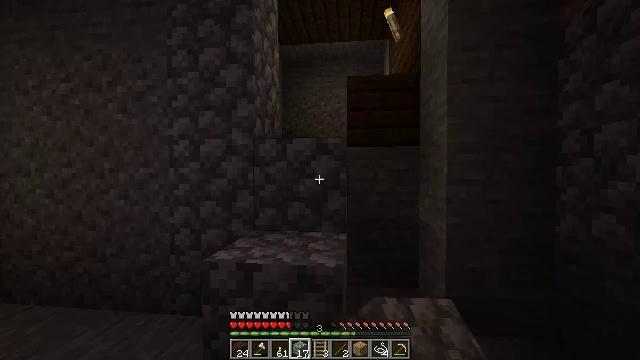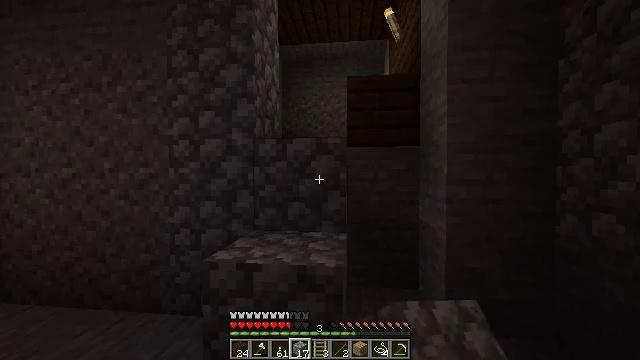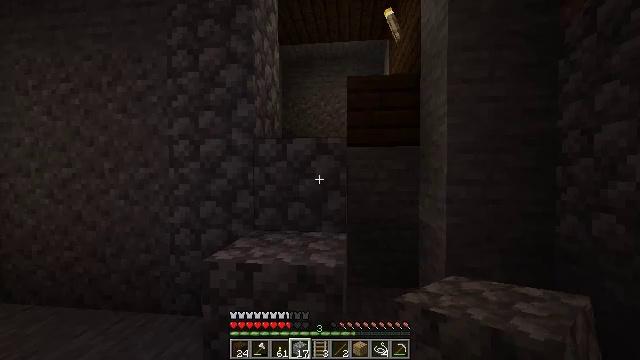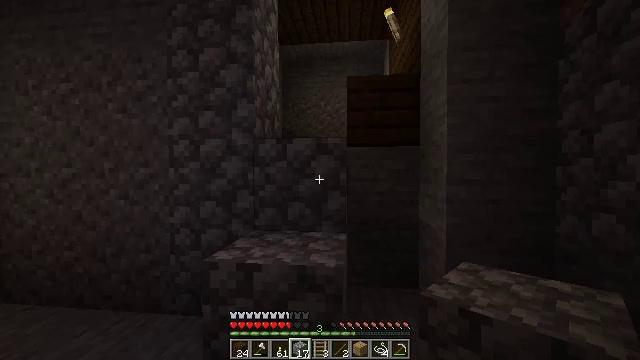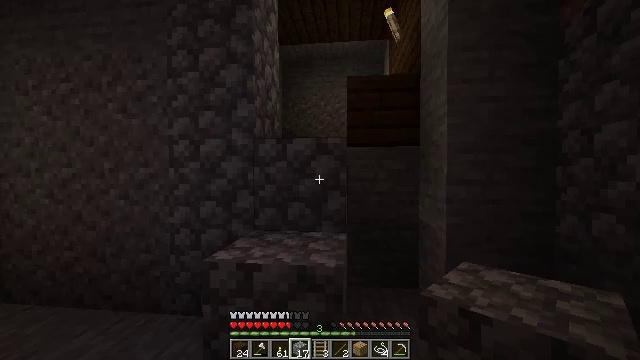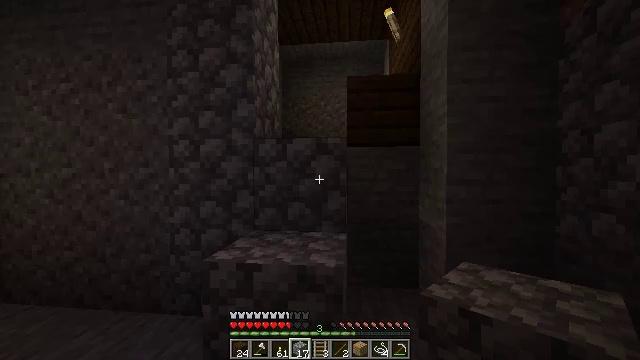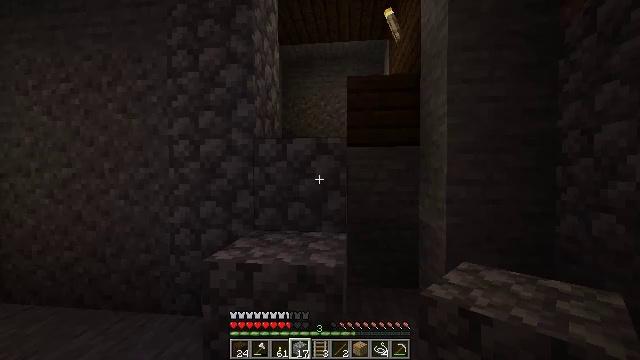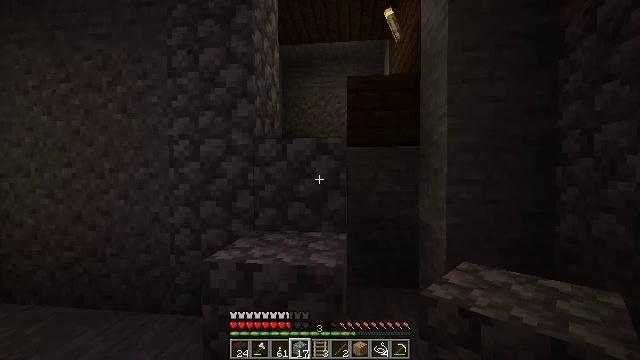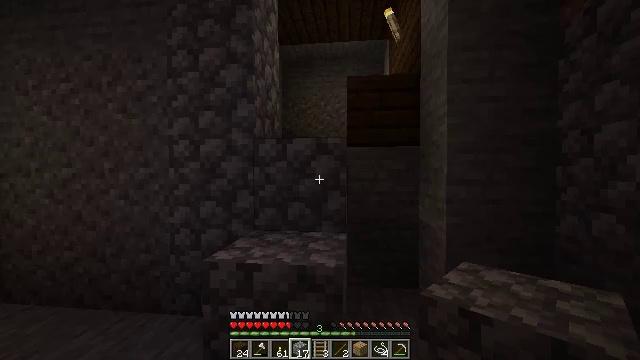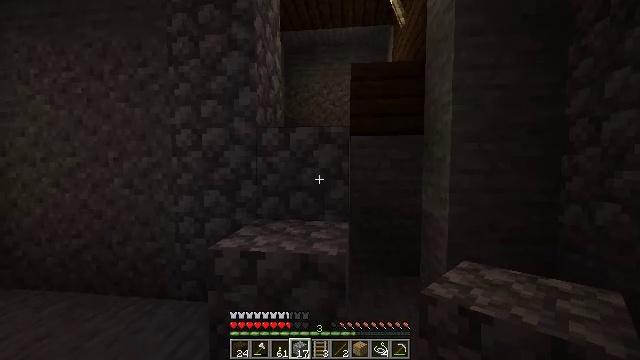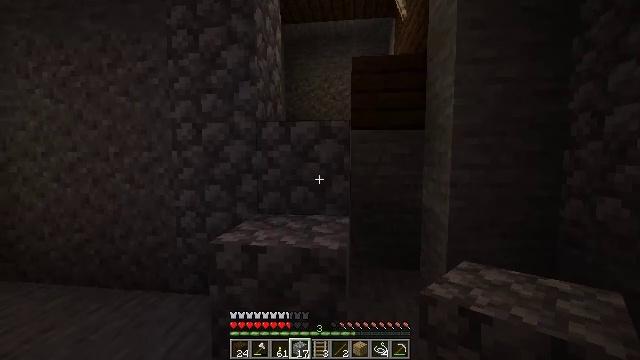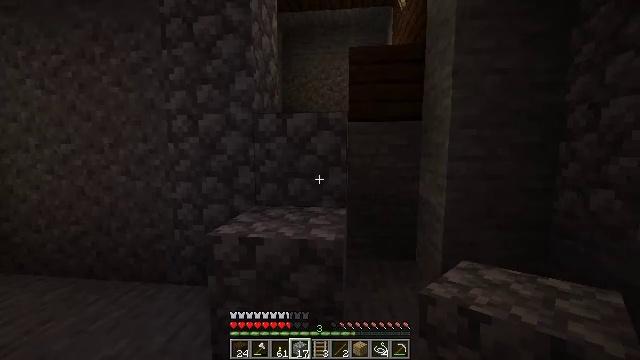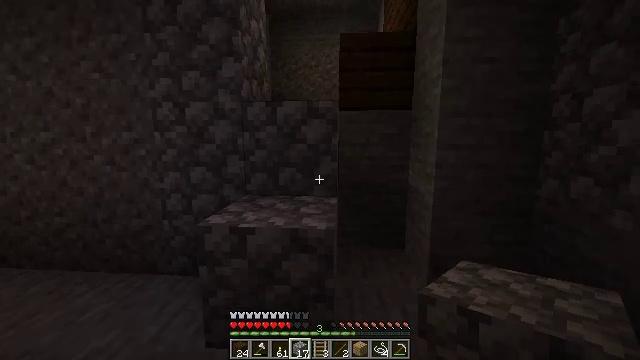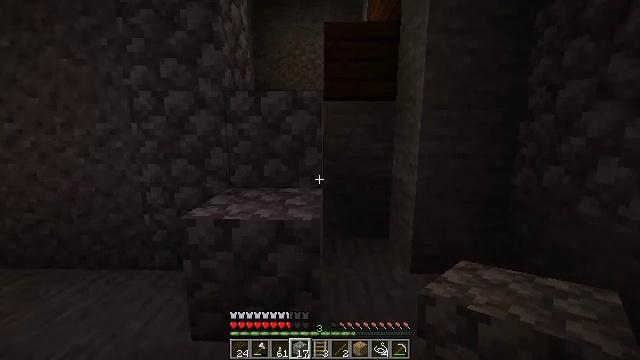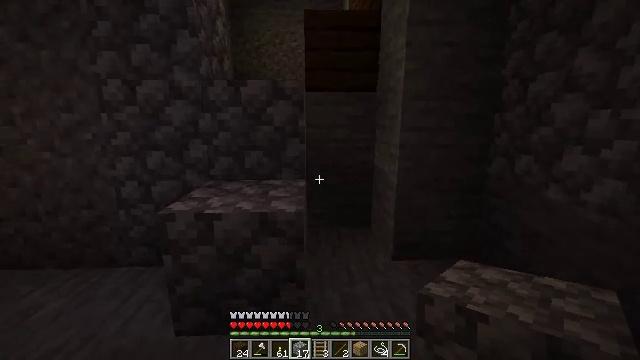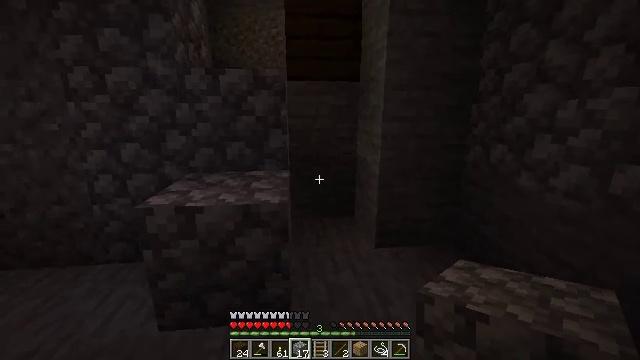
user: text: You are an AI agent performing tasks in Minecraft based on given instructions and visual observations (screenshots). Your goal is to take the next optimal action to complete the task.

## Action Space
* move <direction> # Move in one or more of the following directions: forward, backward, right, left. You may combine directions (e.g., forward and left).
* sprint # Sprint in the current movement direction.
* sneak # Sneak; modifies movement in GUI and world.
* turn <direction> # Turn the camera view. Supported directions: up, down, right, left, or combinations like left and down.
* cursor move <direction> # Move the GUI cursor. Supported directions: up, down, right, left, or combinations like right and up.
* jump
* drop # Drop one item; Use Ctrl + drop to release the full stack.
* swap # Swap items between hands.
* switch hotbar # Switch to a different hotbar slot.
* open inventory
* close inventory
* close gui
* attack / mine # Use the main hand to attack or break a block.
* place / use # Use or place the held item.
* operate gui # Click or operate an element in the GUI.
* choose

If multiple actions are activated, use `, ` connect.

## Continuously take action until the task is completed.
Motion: motion action
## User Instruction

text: Break the rail off the ground.
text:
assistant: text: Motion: no_op
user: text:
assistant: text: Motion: no_op
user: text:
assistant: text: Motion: no_op
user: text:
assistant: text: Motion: no_op
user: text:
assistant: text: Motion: no_op
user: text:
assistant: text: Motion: no_op
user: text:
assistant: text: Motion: no_op
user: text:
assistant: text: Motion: no_op
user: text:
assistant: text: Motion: turn down
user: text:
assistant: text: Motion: turn down
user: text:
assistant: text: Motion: turn down
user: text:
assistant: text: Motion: turn right and down
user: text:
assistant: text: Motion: turn right and down
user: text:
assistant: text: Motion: turn right and down
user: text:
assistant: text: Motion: turn right and down
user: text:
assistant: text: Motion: no_op
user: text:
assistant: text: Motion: no_op
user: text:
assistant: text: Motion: turn down
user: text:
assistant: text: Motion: turn left
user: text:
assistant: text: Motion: turn left
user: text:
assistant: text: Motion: turn left
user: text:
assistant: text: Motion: no_op
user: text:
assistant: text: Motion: move forward
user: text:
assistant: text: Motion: move forward
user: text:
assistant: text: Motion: move forward
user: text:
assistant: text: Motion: move forward, jump
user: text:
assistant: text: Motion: move forward, jump
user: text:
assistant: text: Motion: move forward, jump
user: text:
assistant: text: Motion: move forward, jump
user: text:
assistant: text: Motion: move forward, turn right, jump